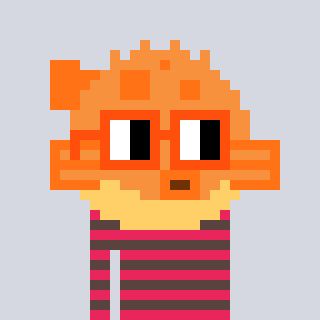
a pixel art character with square orange glasses, a pufferfish-shaped head and a darkbrown-colored body on a cool background